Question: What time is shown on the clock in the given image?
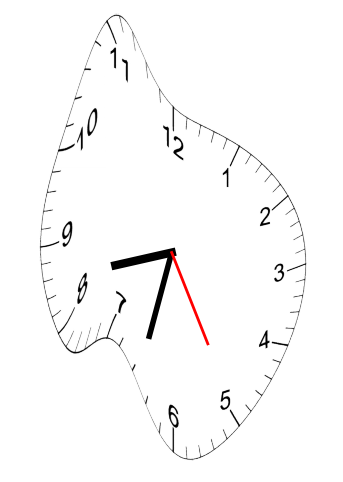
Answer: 08:32:25